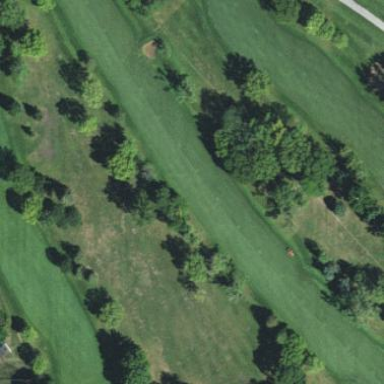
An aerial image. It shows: Golf fairway in the image.